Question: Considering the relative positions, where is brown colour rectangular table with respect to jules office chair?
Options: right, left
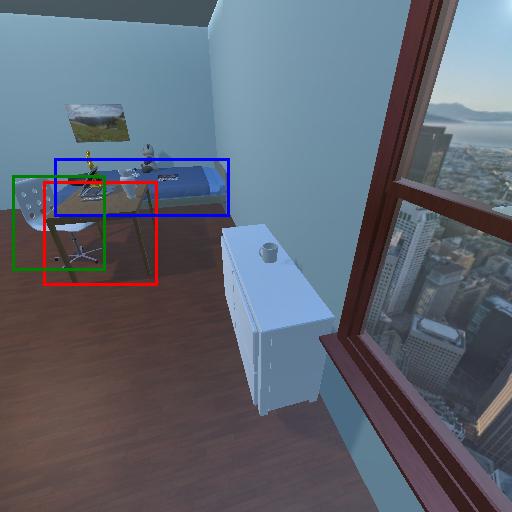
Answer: right